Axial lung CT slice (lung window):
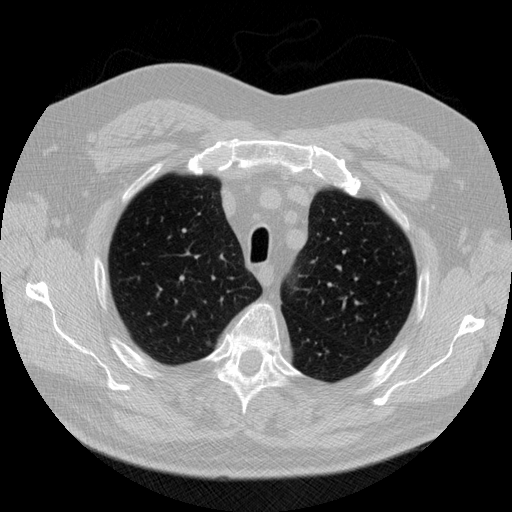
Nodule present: no